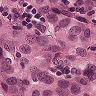
Metastatic tissue present: yes